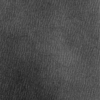
Label: dusty